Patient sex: F
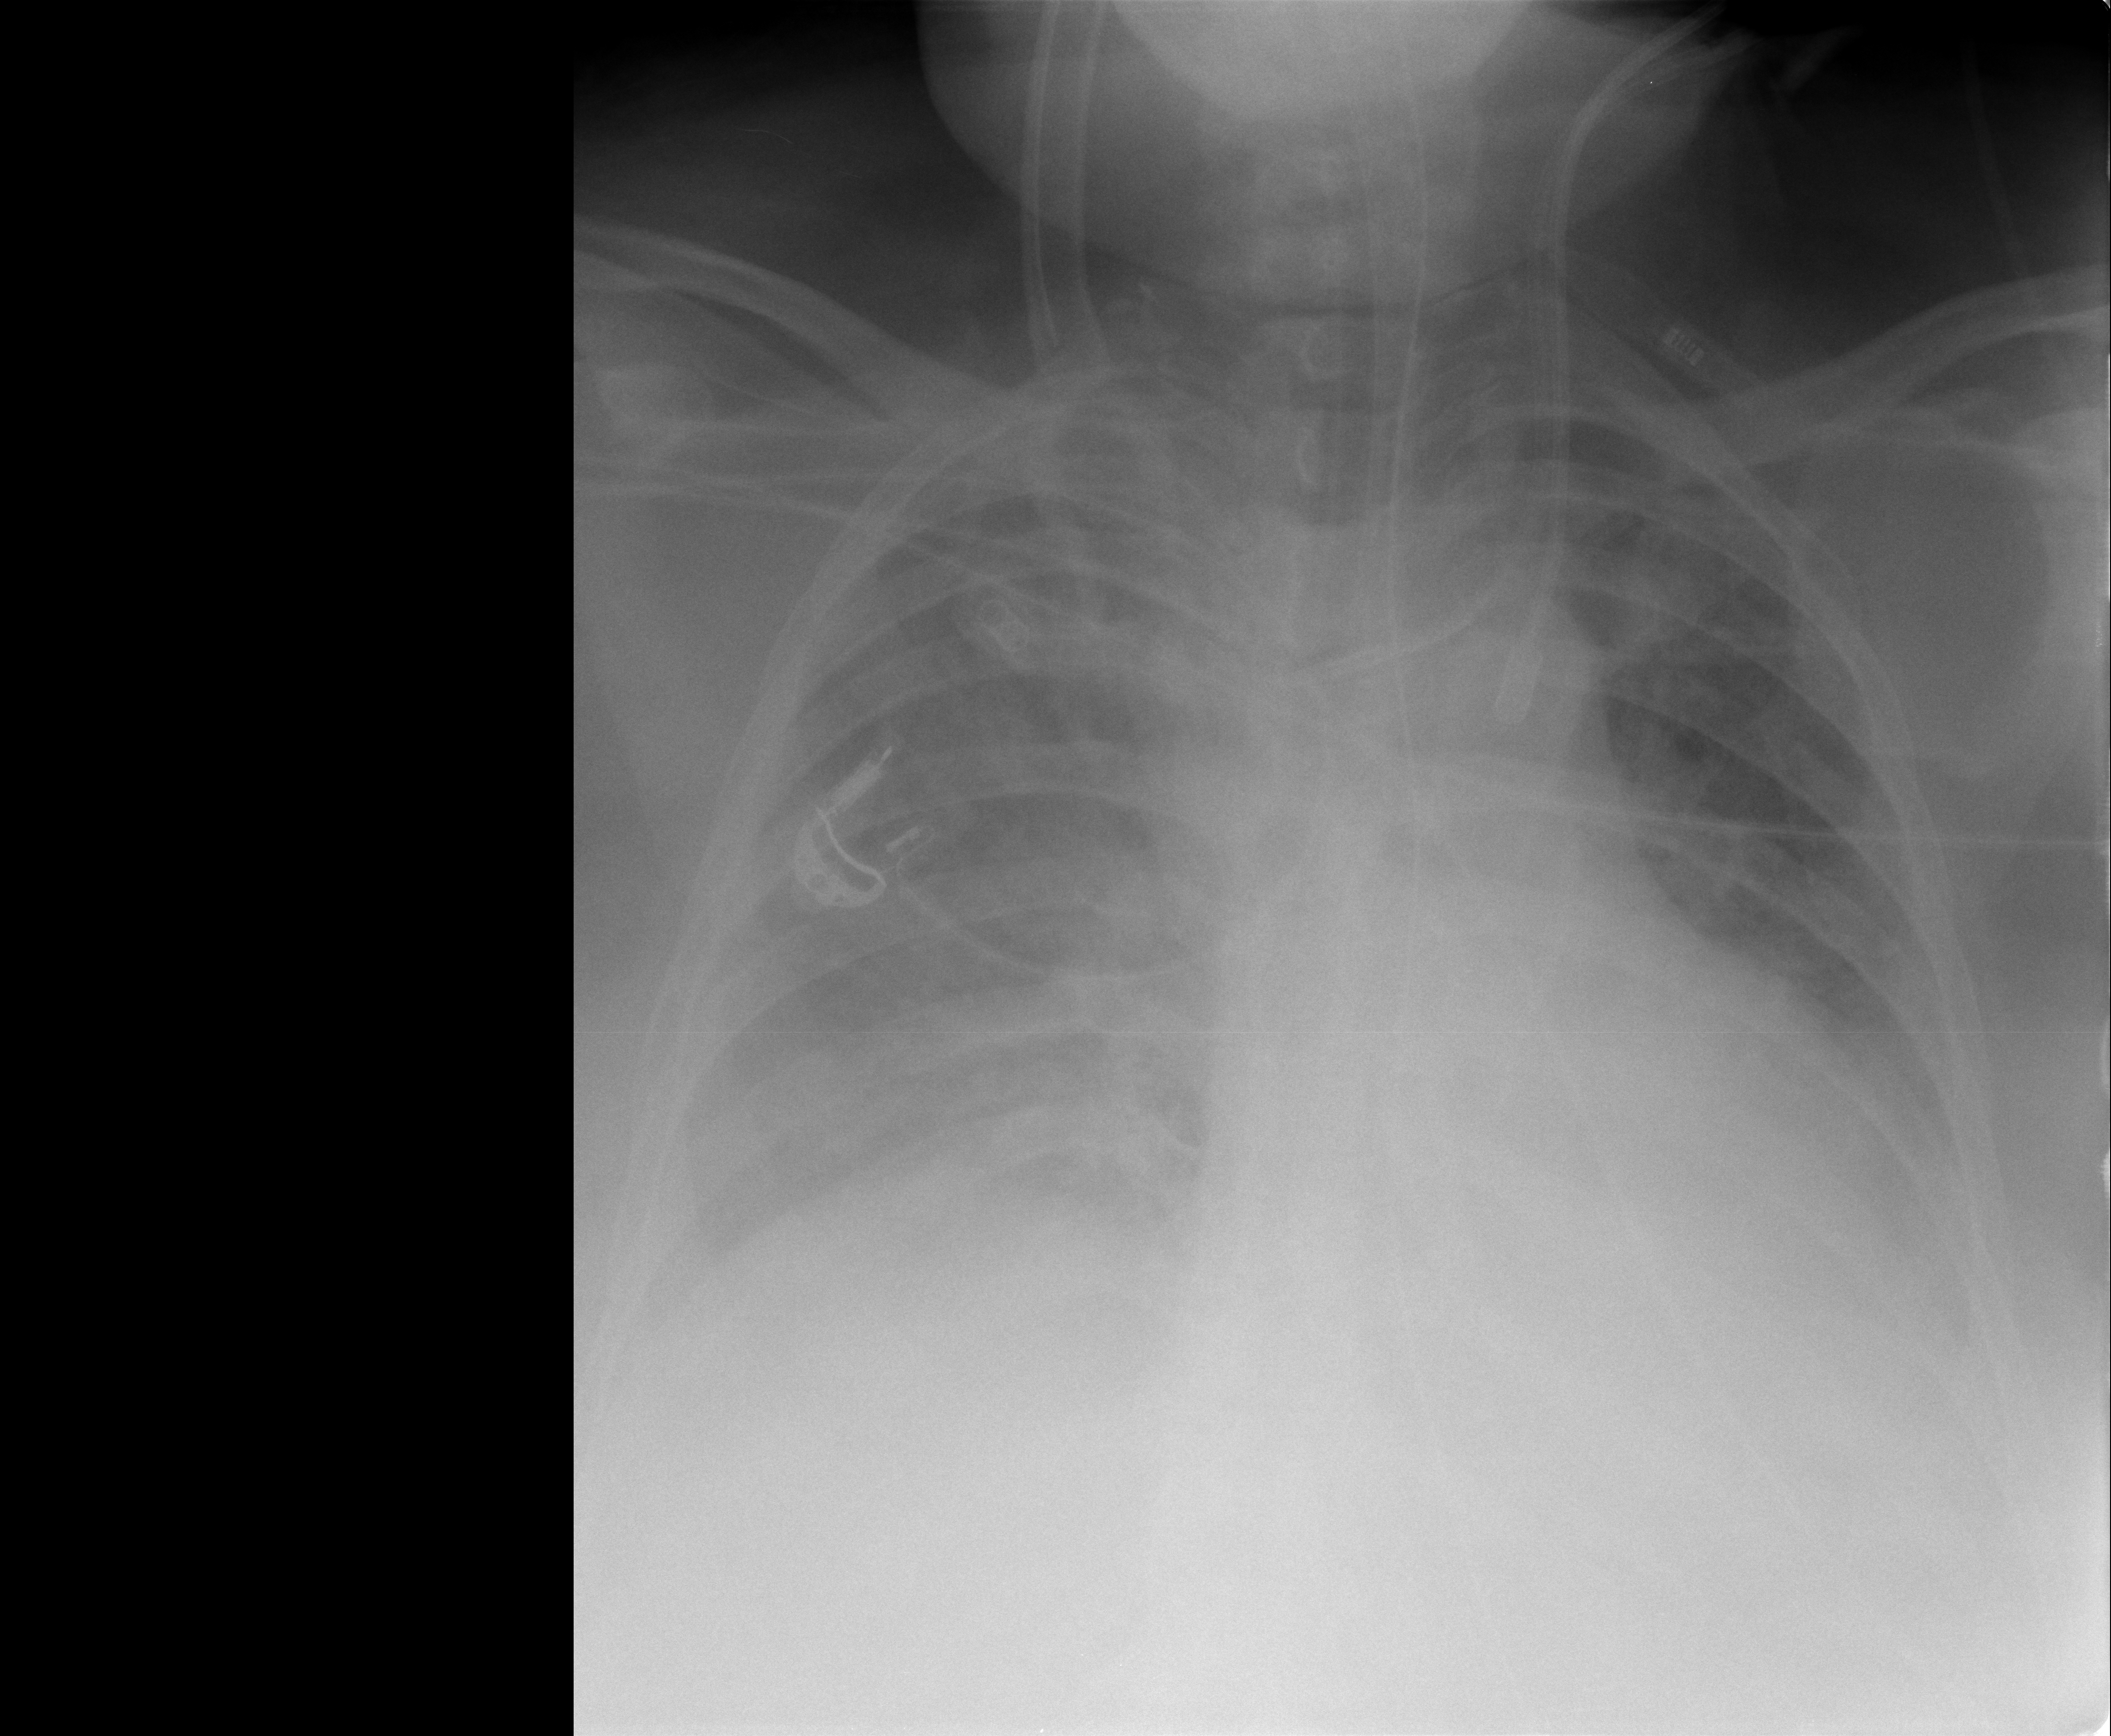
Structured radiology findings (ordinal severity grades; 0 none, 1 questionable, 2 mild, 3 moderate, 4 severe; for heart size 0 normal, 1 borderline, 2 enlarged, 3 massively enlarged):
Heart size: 1
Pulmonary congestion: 2
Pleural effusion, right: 4
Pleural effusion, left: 4
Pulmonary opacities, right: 3
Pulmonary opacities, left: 3
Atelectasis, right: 0
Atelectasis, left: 0